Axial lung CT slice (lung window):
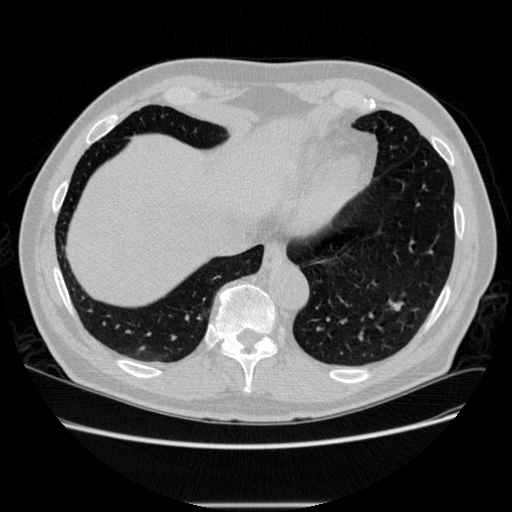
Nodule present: no